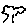
Label: tree